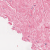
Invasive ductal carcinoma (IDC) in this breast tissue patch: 0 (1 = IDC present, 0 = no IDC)